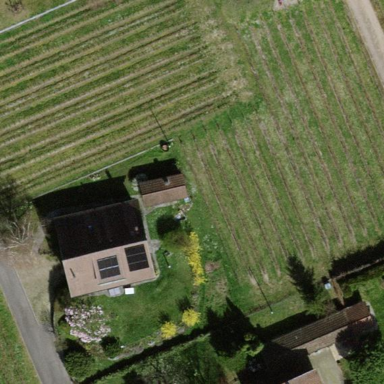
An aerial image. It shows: Vineyard.